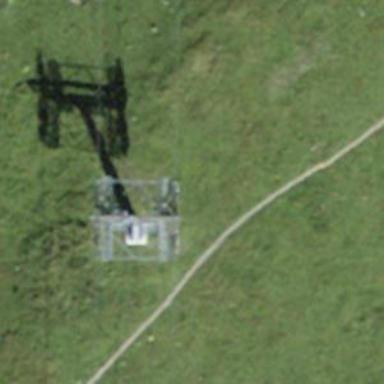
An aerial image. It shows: Pylon for aerialway.